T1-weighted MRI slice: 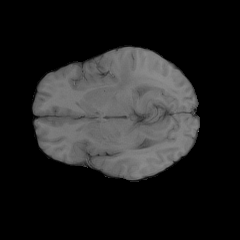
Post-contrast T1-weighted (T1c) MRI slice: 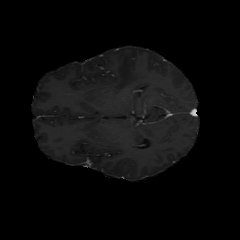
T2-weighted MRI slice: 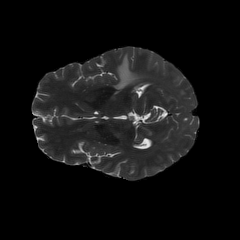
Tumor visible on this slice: yes